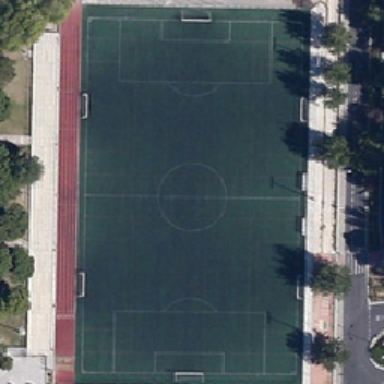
Rectangular playground is very open .